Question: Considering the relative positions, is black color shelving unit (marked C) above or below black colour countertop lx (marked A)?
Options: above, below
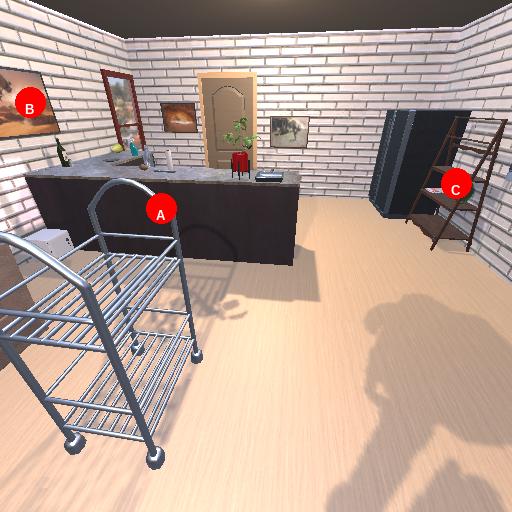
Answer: above